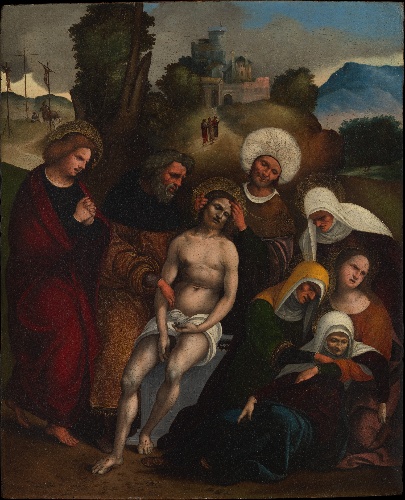
Title: The Lamentation
Artist: Ludovico Mazzolino
Artist bio: Italian, Ferrara ca. 1480–after 1528 Ferrara
Date: ca. 1514–16
Object type: Painting
Classification: Paintings
Medium: Oil on wood
Dimensions: 22 × 18 in. (55.9 × 45.7 cm)
Department: European Paintings
Credit line: Gift of Patrick Matthiesen and The Matthiesen Gallery, in honor of Keith Christiansen, 2014
Accession year: 2014
Repository: Metropolitan Museum of Art, New York, NY
Tags: Men|Women|Lamentation|Christ|Saint John the Evangelist|Virgin Mary